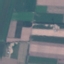
Land use / land cover: AnnualCrop